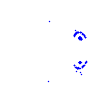
Particle: proton